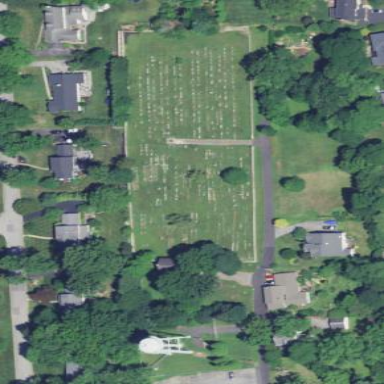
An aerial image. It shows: Cemetery.